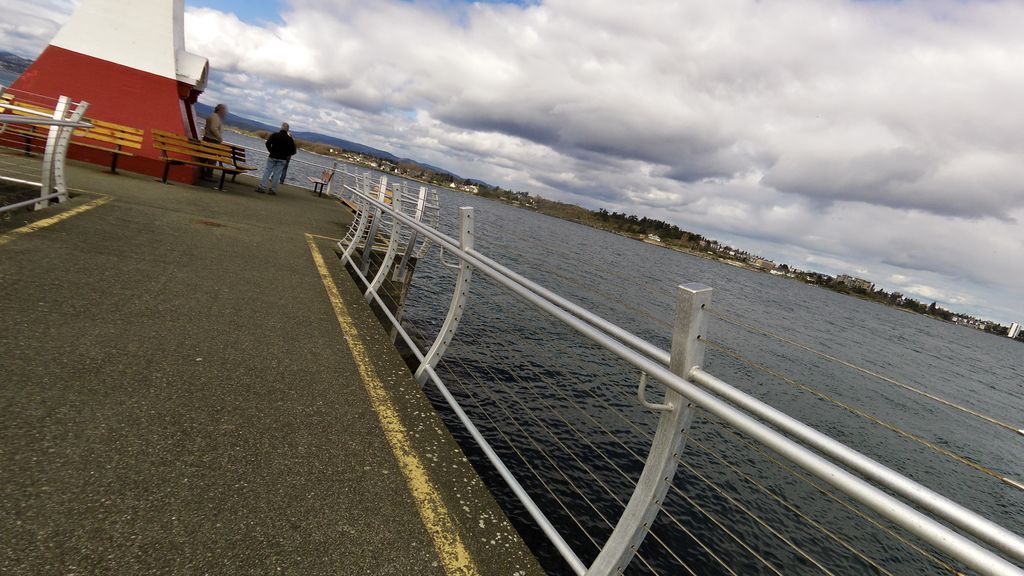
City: victoria